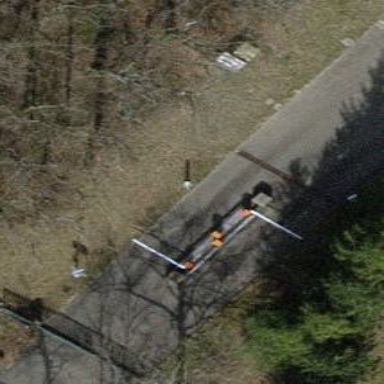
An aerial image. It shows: Lift gate barrier.